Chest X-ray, PA view. Patient: 18 years old, sex M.
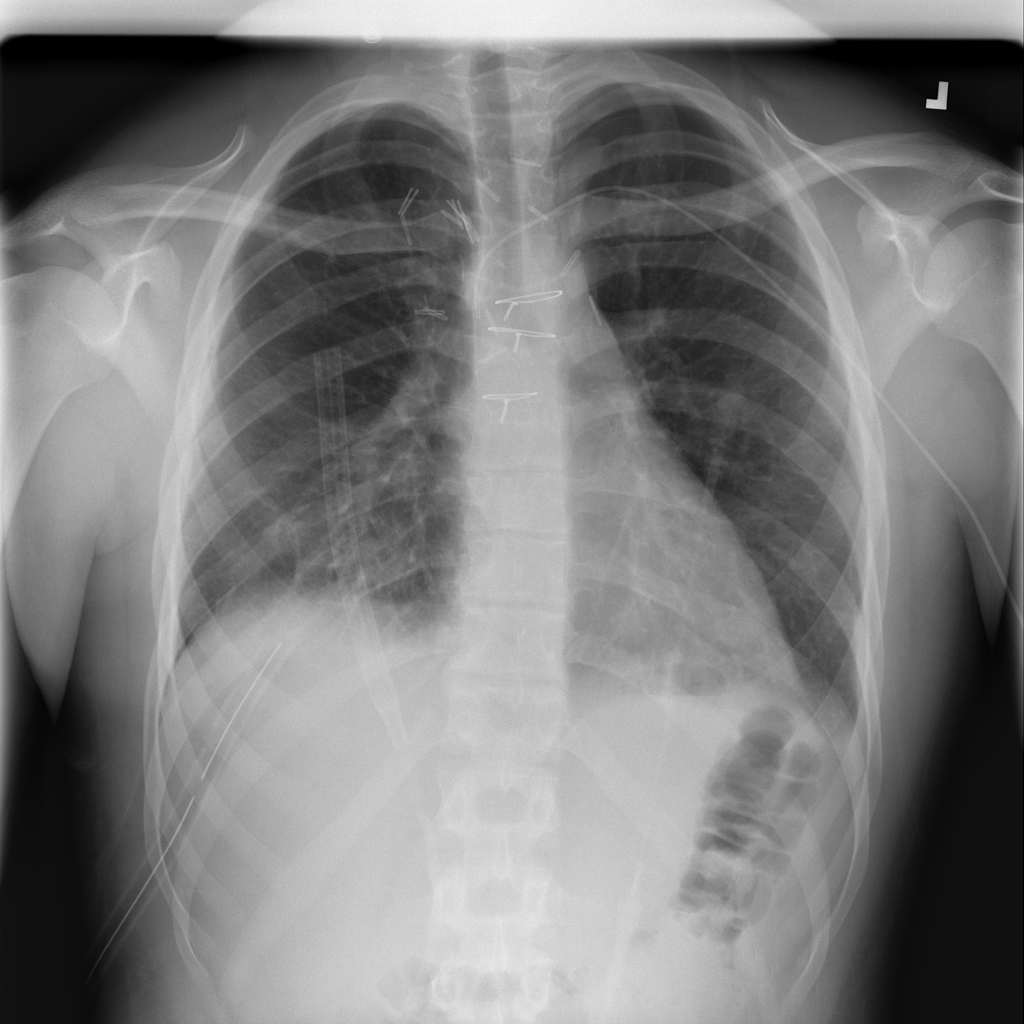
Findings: Pneumothorax